Question: Is it possible to add in a refresh logo like the one in safari to the uisearchbar on the iPad?
Like the image below?
I have a uisearchbarcontroller and a uitableview. Wondering if its possible to add the arrow like a refresh. Its possible to add in search result and bookmarks.

Thank you.
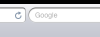
Answer: Yes you can .. you will need to replace the clear button with a custom button that will make your refresh action .. and here is the code to do that
'''
UISearchBar *searchBar = yourSearchBar;
UITextField *searchtextfield = [searchBar.subviews objectAtIndex:1];
UIButton *cButton = [UIButton buttonWithType:UIButtonTypeCustom];
cButton.frame = CGRectMake(0, 0, 20 , 20);
cButton.backgroundColor = [UIColor clearColor];
[cButton setImage:[UIImage newImageFromResource:@"yourButtonImage"] forState:UIControlStateNormal];//refresh image.
cButton.contentMode = UIViewContentModeScaleToFill;
[cButton addTarget:self action:@selector(refreshButtonPressed) forControlEvents:UIControlEventTouchUpInside];//This is the custom event(refresh)
[searchtextfield setRightView:cButton];
[searchtextfield setRightViewMode:UITextFieldViewModeAlways];
'''
enjoy :)